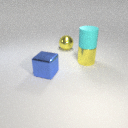
large yellow metal cylinder to the right of large blue metal cube